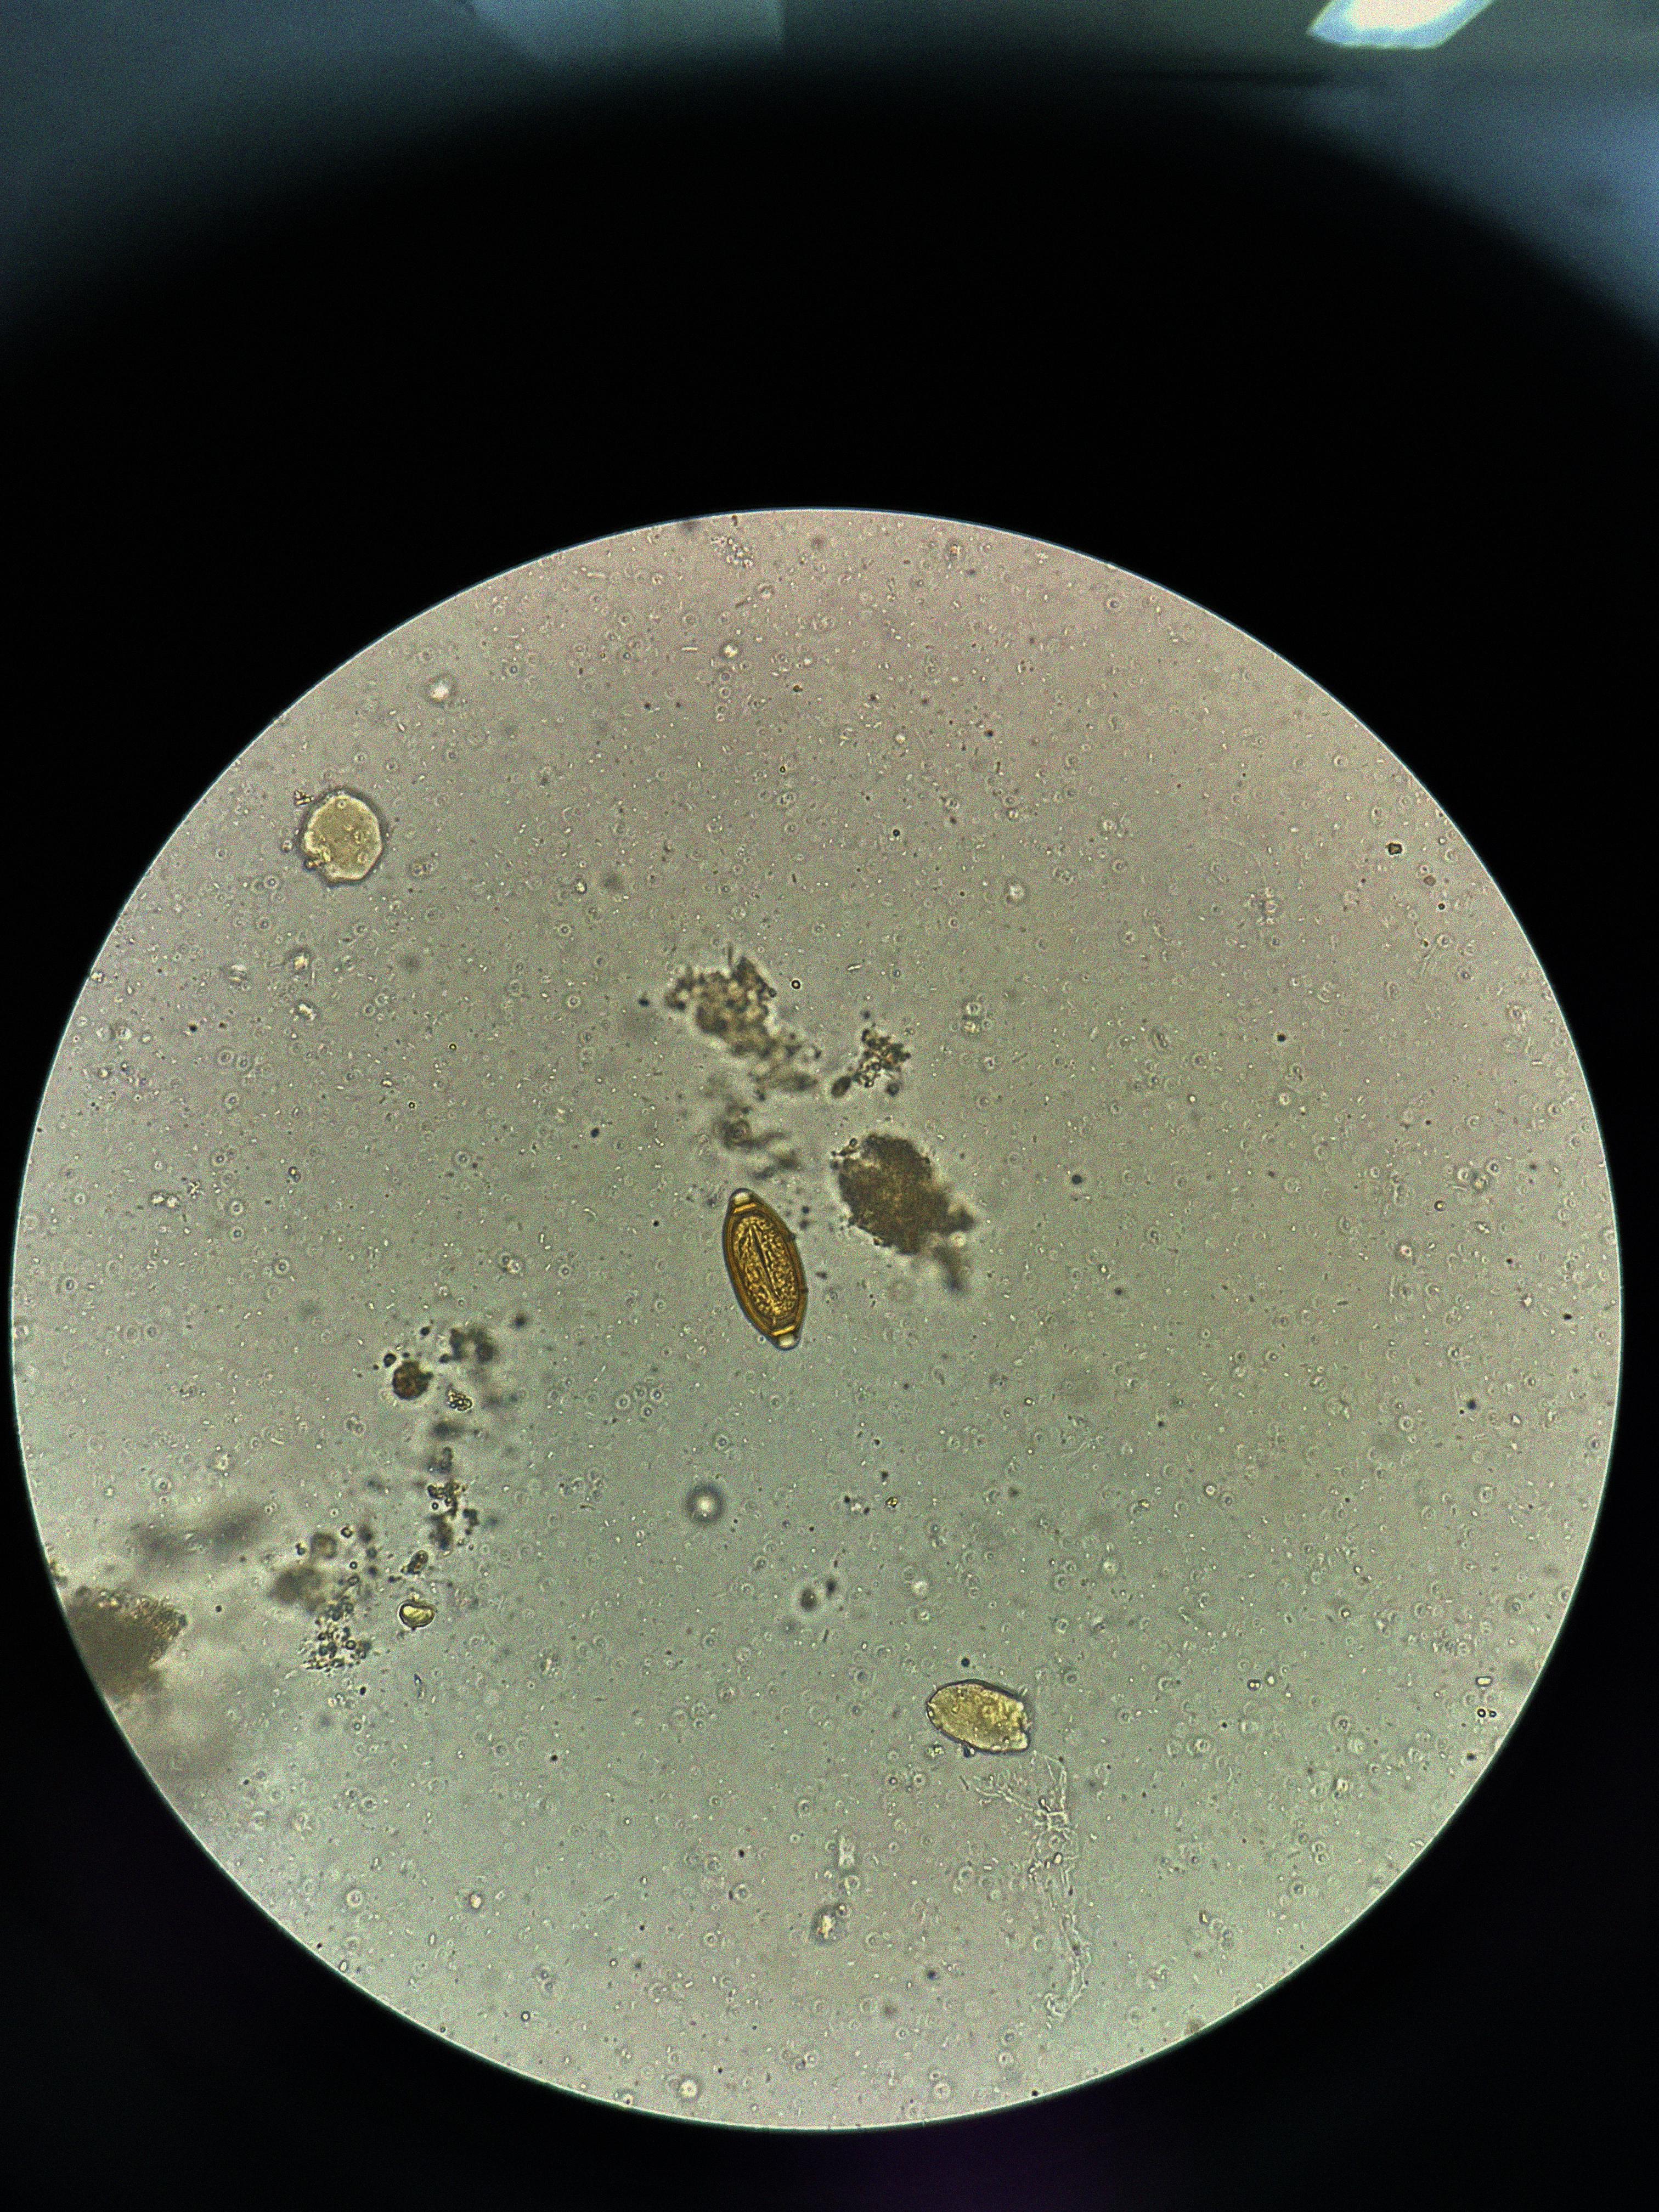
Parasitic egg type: Trichuris trichiura